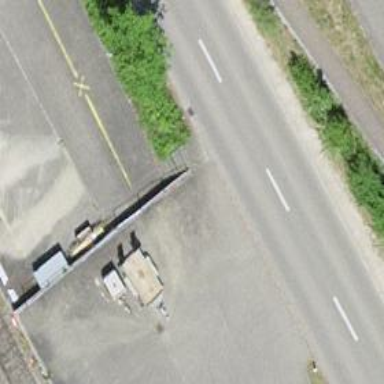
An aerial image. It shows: Set of steps on the road.